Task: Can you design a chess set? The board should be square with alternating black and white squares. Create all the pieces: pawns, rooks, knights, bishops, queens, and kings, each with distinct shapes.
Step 1840:
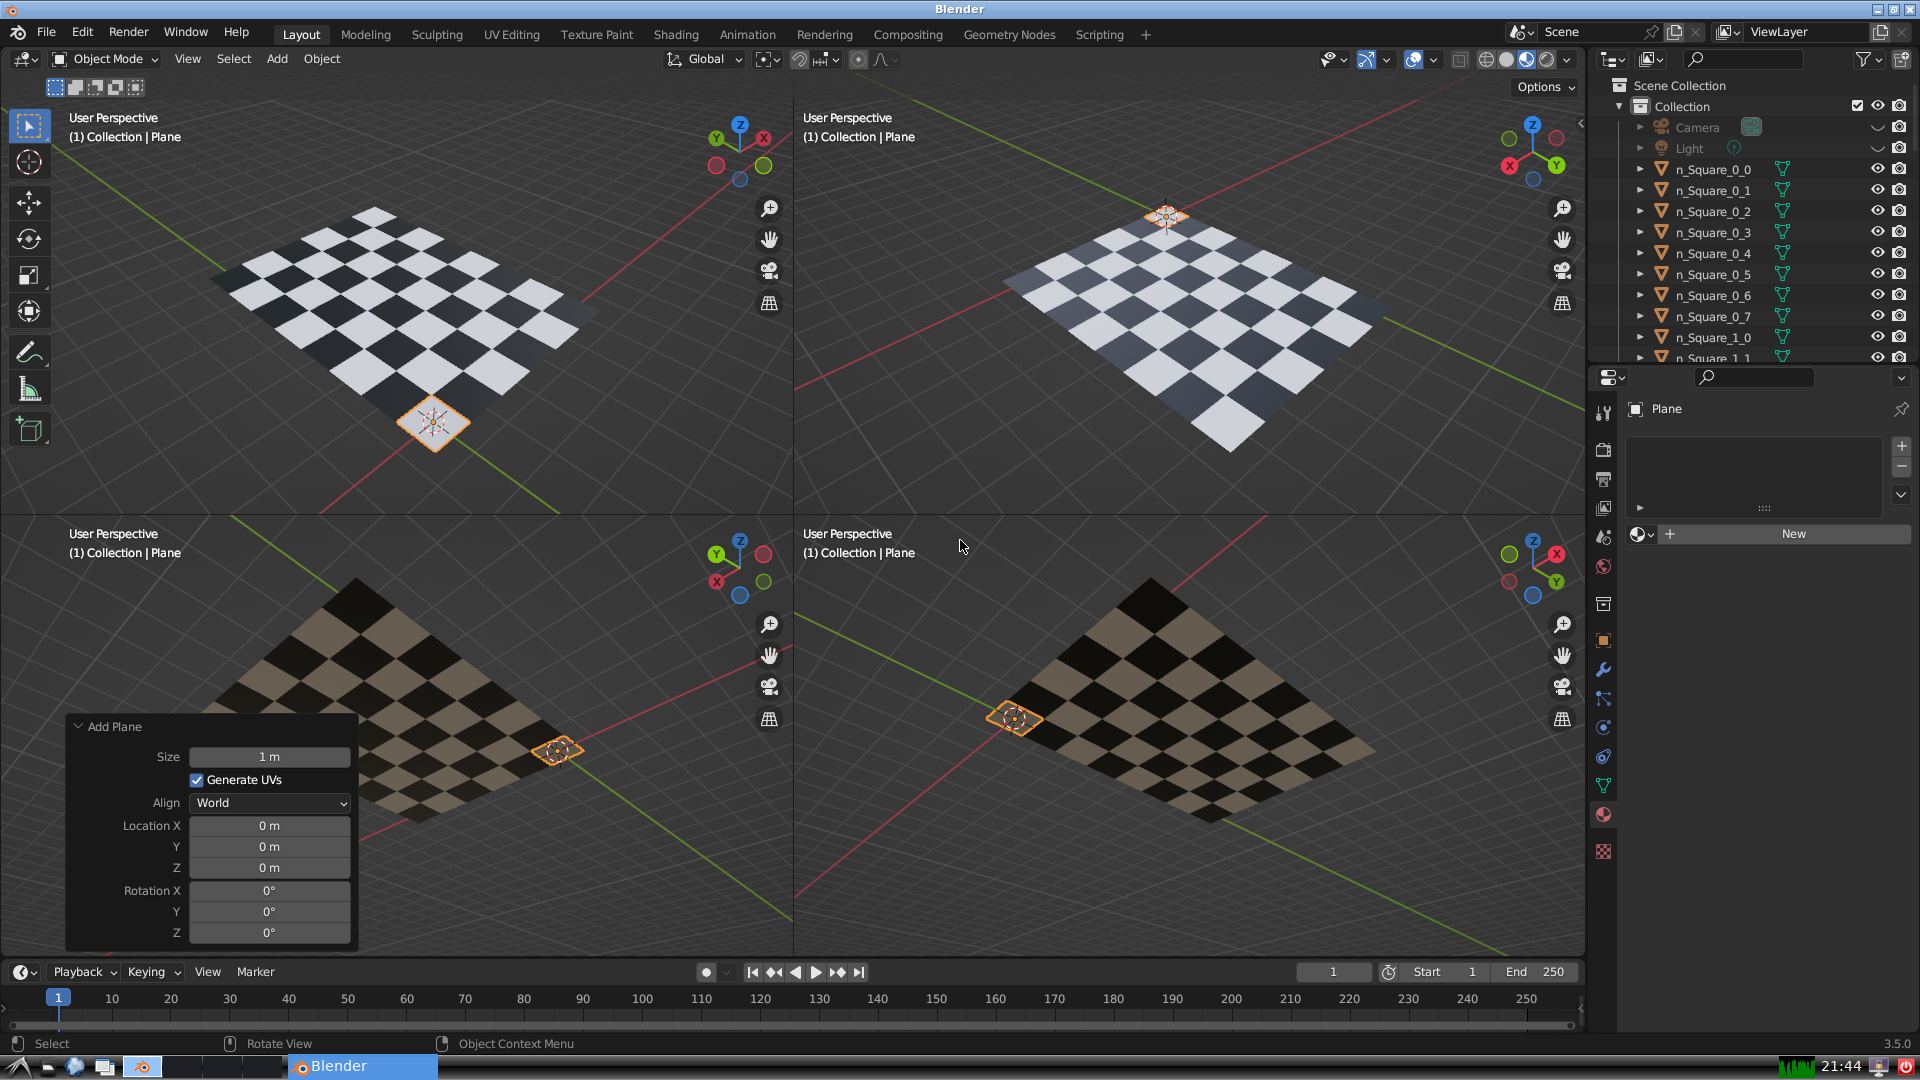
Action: {"mouse_move": [270, 826]}